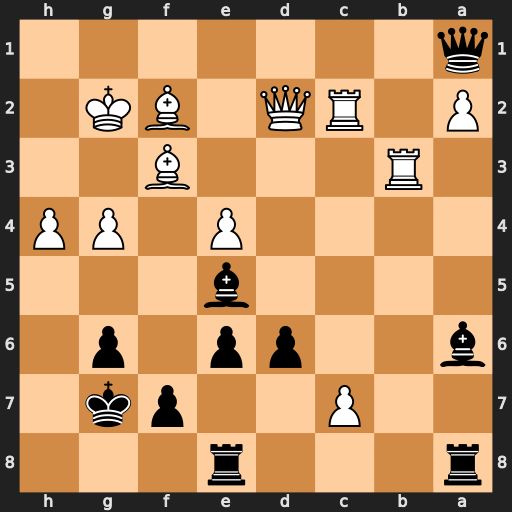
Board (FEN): r3r3/2P2pk1/b2pp1p1/4b3/4P1PP/1R3B2/P1RQ1BK1/q7
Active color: b
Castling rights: -
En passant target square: -
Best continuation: Qf1#